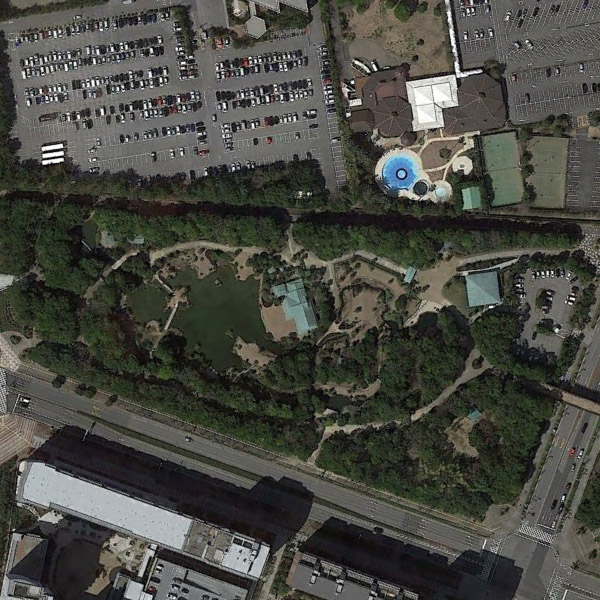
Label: Park